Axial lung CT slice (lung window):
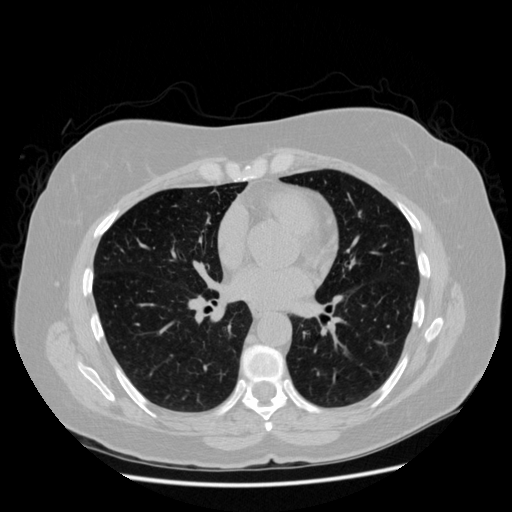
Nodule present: no